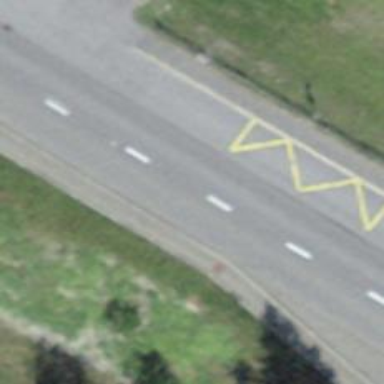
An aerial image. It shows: Public transport stop position.